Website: bh-photo
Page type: address-validator
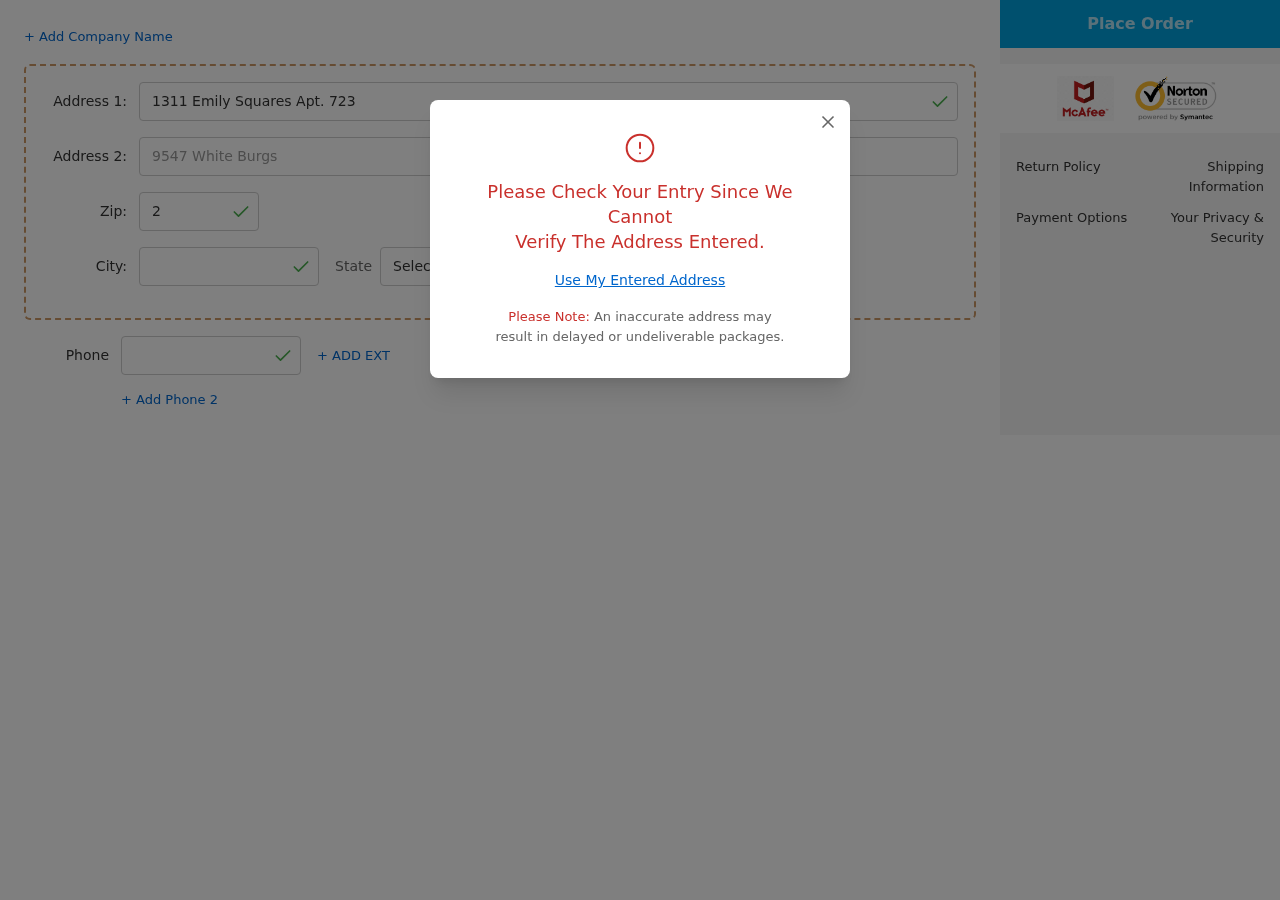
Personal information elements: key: PII_CITY
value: Harrisonton
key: PII_PHONE
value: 4926343714
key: PII_POSTCODE
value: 24147
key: PII_STATE_ABBR
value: NY
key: PII_STREET
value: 1311 Emily Squares Apt. 723
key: PII_STREET2
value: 9547 White Burgs